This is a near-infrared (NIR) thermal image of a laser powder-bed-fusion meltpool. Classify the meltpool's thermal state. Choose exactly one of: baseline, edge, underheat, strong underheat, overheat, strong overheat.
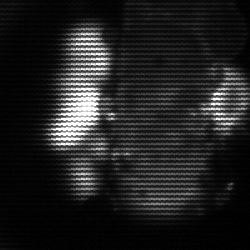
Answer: strong underheat